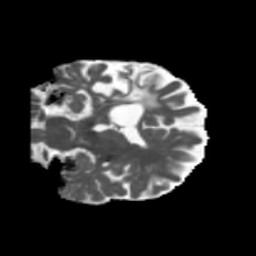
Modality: MD
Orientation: coronal
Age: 69
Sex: female
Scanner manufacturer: siemens
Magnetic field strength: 3 T
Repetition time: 5.47 s
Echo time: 0.0854 s